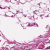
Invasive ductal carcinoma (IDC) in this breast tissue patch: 0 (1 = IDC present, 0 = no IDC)